Interaction volume radius: 5 \u00c5
Interaction volume height: 25 \u00c5
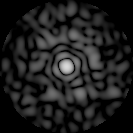
Disorder parameter: 0.8449